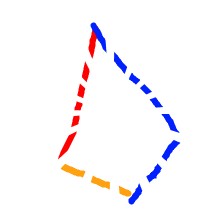
Shape: kite